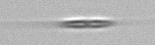
Label: Cylindrotheca